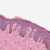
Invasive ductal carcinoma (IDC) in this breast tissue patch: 0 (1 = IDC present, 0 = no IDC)